Question: '''
For i As Integer = 0 To mtPig.Text
MessageBox.Show(i)
Next
'''
I used a MaskedTextBox with a 2-digit mask.
If I put 10, it shows 0 and 1.
If I put 9, it shows 0-9.
Why doesn't it read the zero next to one? (10)
How can I make 10 ten?

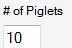
Answer: Alright, the problem is your PrompChar:0, all 0s will be treated as prompt character and discarded from value.
To solve it, do either
- -
GOOG Luck!!